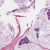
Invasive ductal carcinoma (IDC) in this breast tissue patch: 1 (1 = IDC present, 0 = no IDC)